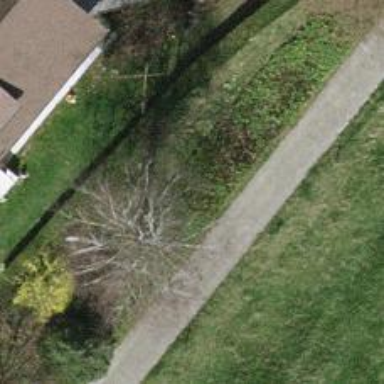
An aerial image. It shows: Beautiful tree in nature.